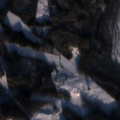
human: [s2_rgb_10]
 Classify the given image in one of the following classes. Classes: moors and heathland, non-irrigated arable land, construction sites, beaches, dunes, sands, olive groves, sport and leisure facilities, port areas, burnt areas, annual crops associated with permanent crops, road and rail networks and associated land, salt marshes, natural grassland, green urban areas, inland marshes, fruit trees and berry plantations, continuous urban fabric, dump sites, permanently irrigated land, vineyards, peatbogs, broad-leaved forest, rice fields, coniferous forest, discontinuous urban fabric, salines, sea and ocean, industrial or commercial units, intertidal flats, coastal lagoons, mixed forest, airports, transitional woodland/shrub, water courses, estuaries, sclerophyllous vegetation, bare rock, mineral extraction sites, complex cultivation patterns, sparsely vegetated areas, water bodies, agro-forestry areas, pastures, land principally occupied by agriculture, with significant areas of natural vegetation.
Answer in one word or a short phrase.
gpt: land principally occupied by agriculture, with significant areas of natural vegetation, coniferous forest, mixed forest, transitional woodland/shrub, peatbogs